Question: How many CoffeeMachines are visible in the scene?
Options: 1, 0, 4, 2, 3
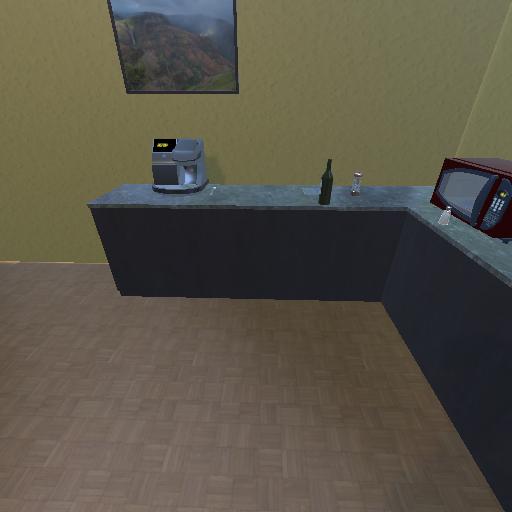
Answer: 1